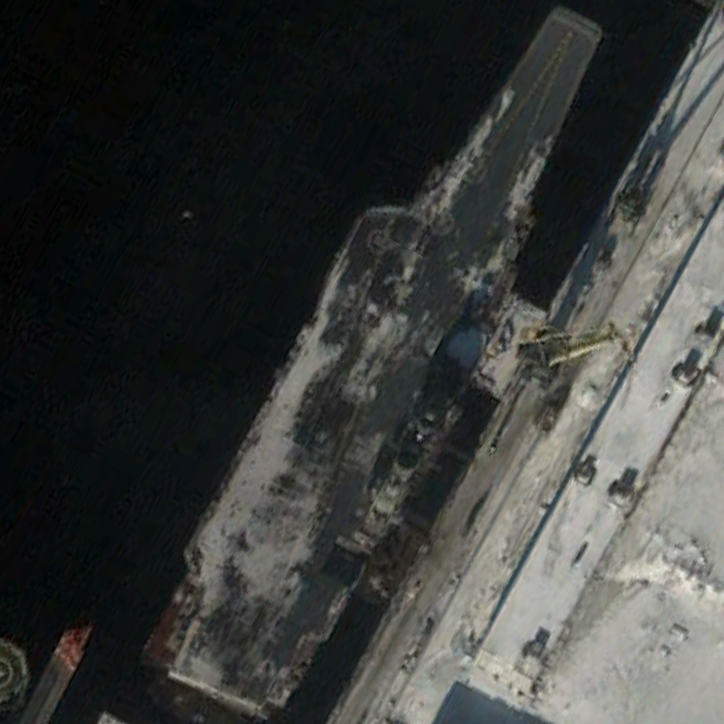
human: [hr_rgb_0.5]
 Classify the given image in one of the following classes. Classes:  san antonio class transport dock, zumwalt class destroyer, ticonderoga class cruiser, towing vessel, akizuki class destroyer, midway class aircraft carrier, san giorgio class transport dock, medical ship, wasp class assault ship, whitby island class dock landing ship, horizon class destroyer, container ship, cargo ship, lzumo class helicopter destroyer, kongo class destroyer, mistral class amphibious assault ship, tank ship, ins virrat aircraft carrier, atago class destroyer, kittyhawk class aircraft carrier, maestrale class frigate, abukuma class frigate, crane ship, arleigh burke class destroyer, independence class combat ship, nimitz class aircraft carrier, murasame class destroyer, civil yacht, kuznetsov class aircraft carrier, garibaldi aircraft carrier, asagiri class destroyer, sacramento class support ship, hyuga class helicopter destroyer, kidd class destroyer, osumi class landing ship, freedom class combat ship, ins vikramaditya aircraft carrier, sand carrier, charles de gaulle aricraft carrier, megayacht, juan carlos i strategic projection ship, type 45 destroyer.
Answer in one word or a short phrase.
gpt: Kuznetsov class aircraft carrier